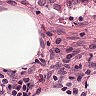
Metastatic tissue present: no